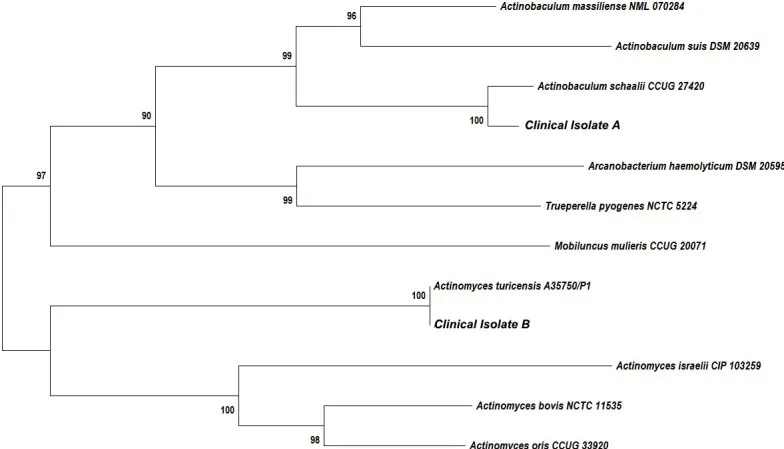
Phylogenetic tree showing the relationships of the patient's isolates to related species. The neighbor-joining tree was generated with the MEGA11.0 program using maximum composite likelihood method. Bootstrap values were calculated from 1,000 trees. The scale bar indicates the estimated number of substitutions per 50 bases.
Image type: chart (chart)